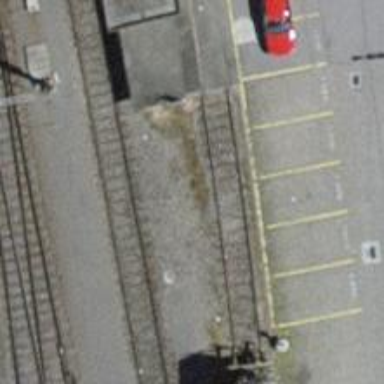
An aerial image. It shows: Railway yard with one track in service.